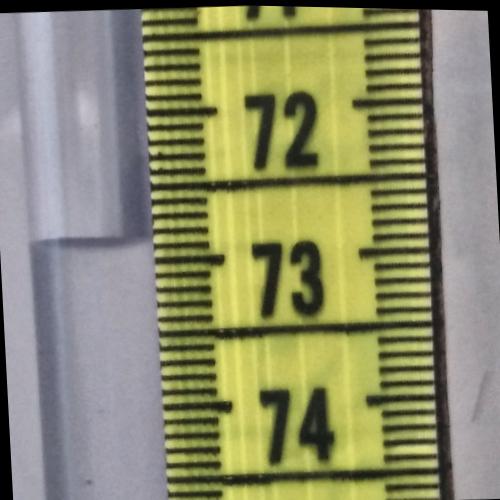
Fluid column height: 72.8 cm